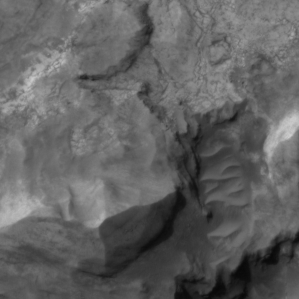
Label: non_frost